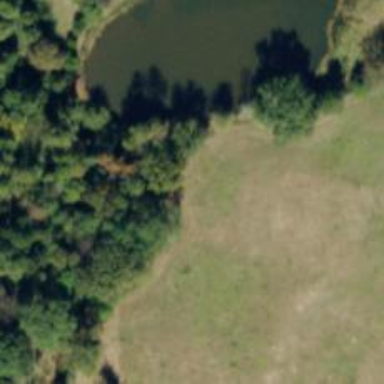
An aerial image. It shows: Reservoir.